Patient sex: M
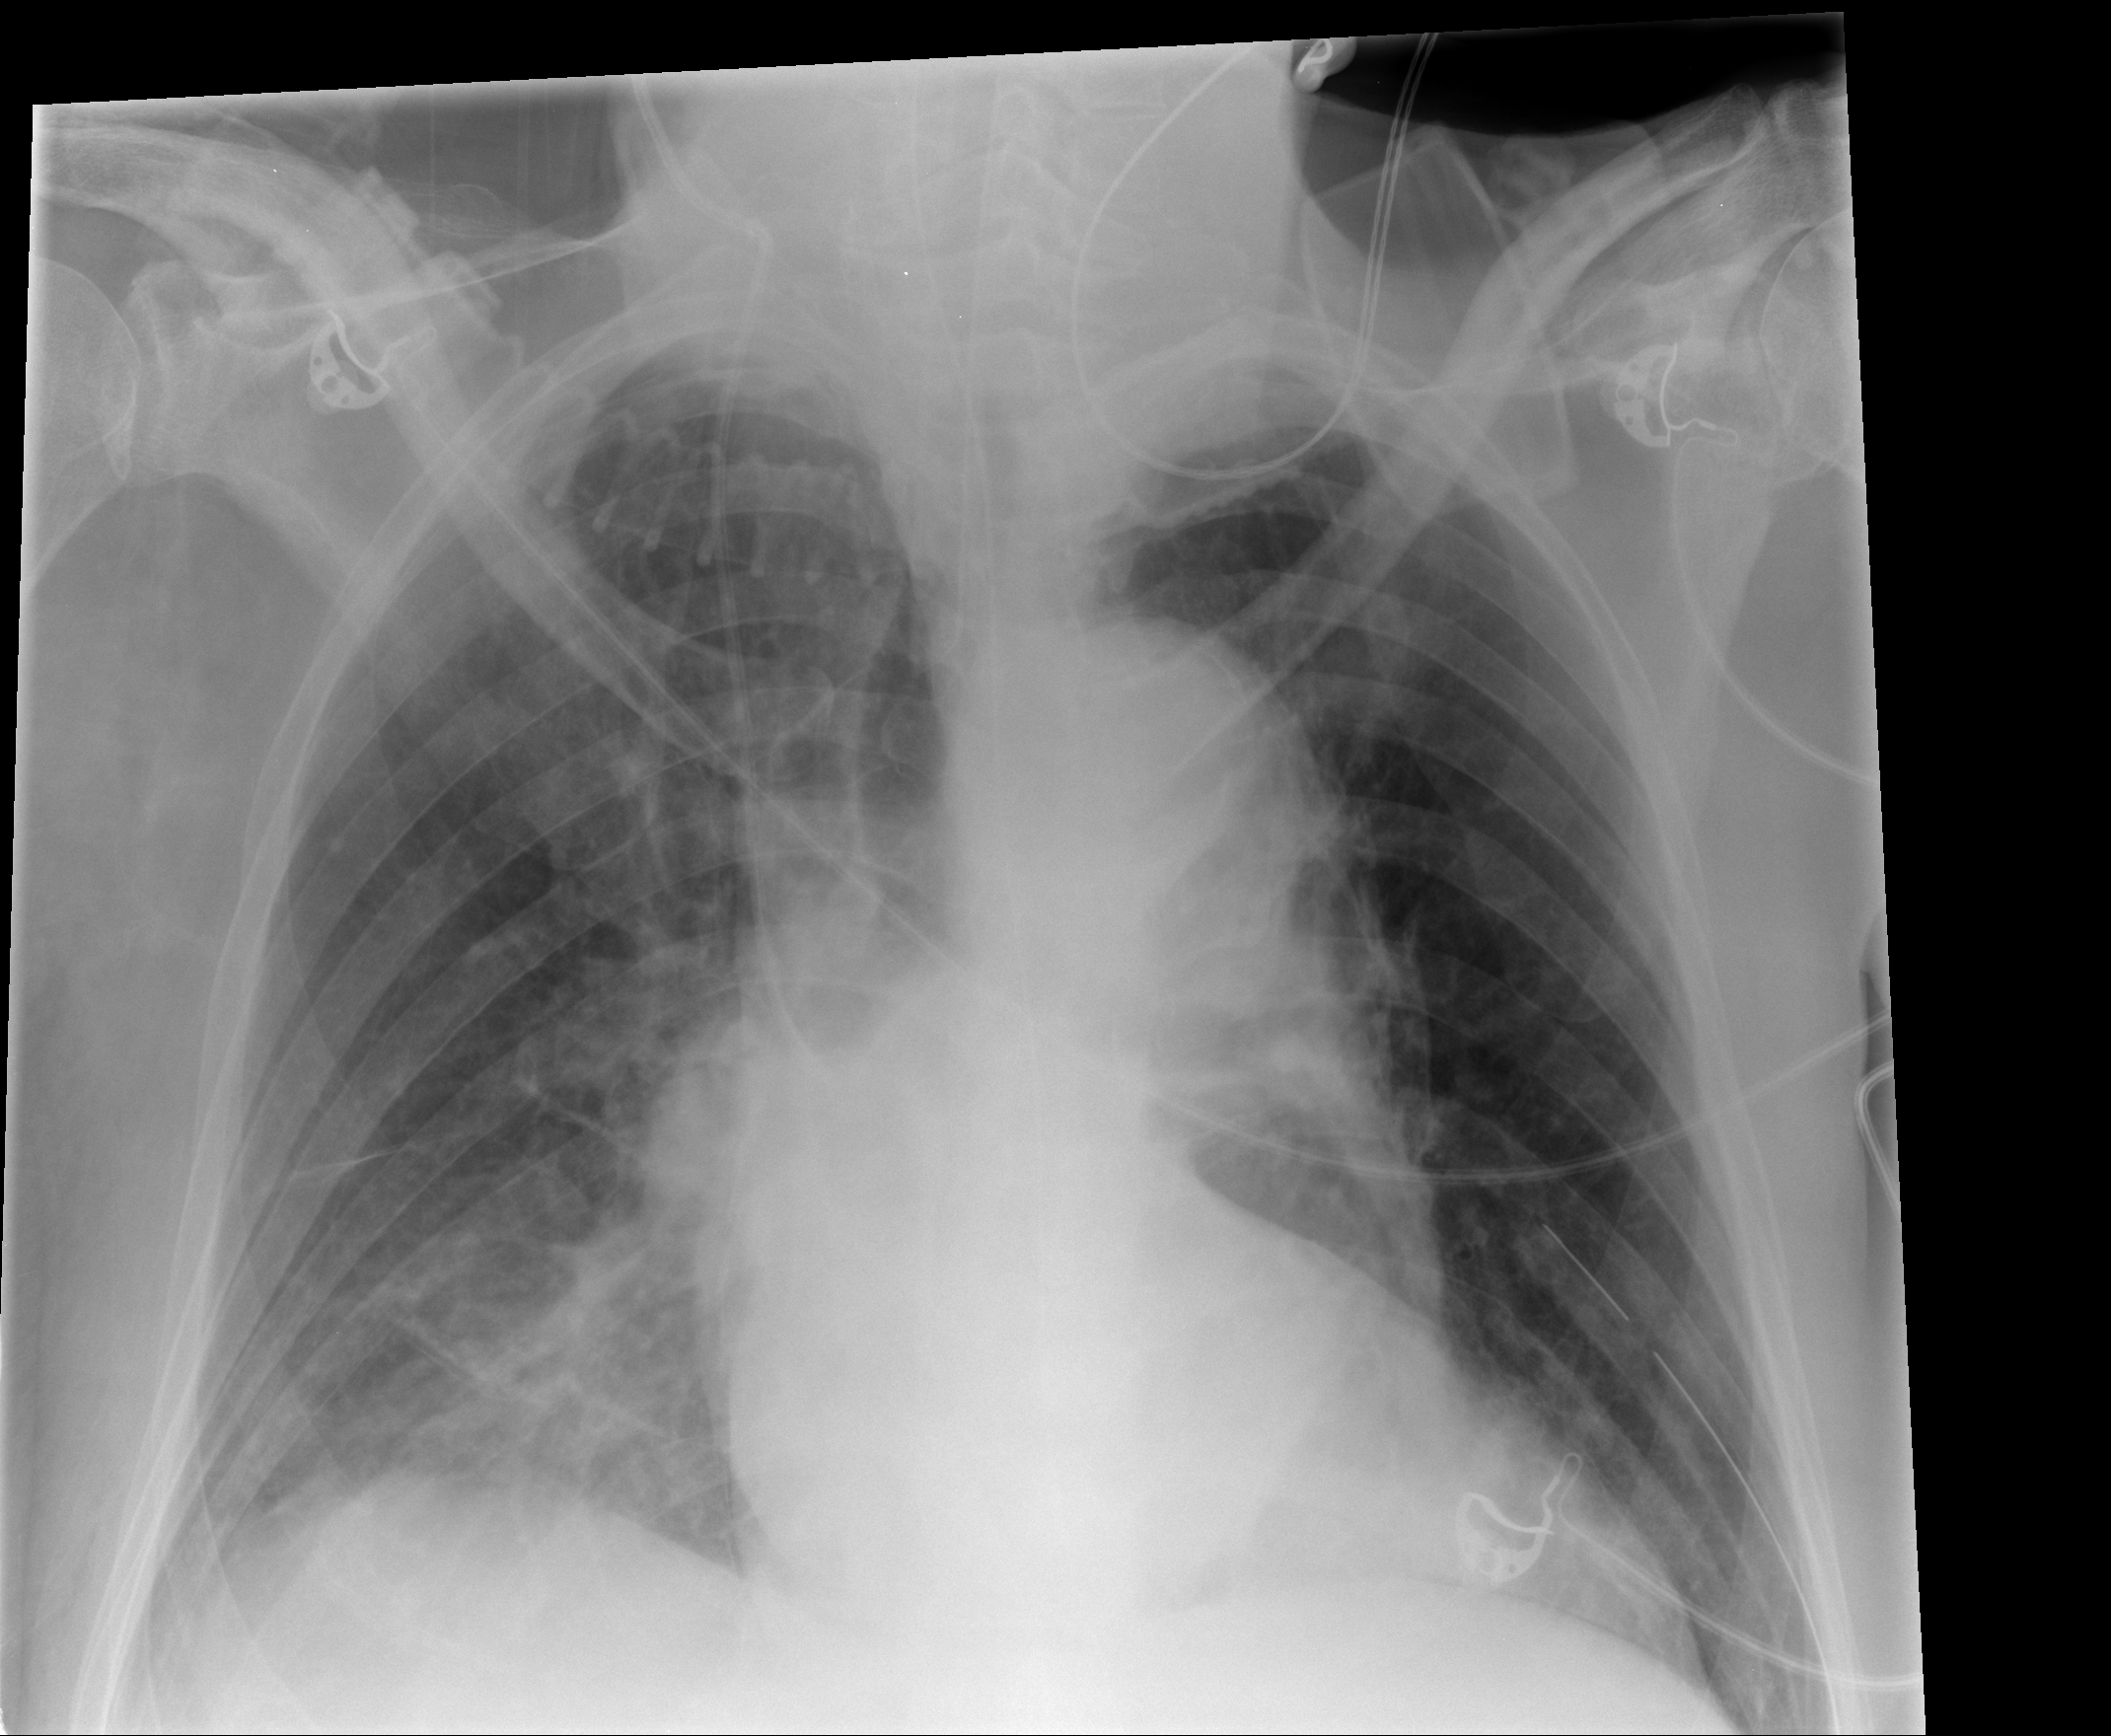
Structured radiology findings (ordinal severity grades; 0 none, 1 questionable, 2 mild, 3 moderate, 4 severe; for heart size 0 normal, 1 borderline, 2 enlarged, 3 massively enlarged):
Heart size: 2
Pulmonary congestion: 0
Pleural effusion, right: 1
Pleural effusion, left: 0
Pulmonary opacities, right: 0
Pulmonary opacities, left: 0
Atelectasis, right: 0
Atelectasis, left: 0